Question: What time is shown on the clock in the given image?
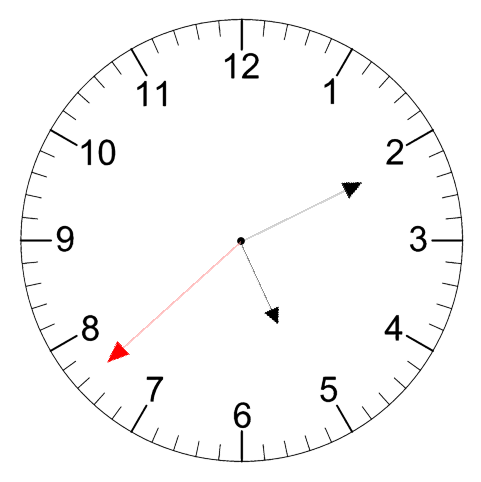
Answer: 05:10:38